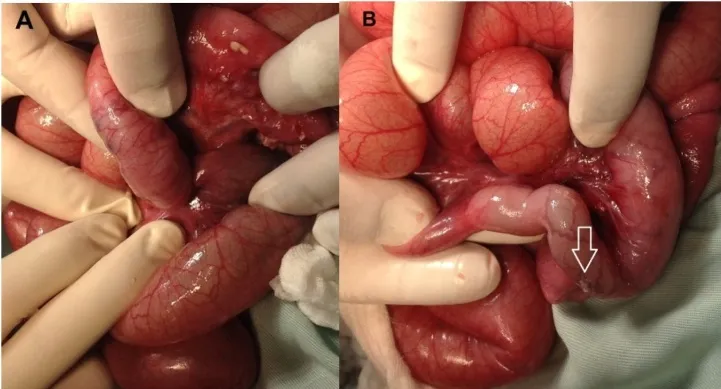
Intraoperative photographs showing ileoileal intussusception with perforation and necrosis [arrowhead].
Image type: medical_photograph (other_medical_photograph)